Question: this is where i making a api call
'''
export const filteredProducts = (e) => {
const radio = e.target.checked;
return dispatch => {
dispatch({type: actionTypes.TOGGLE_LOAD});
axios.get(radio ? '/store?limit=9&skip=0&subcategory=${e.target.value}' :
'/store?limit=9&skip=0')
.then(response => {
dispatch(setFilter(response.data, radio));
})
}
}
'''
i wanted to do something like this. whenever i click on filter button the event has to appended to the existing url.
.
'''
axios.get('/store?limit=9&skip=0&subcategory=${e.target.value}&brand=${e.target.value}&{e.target.value}')
'''
I really do not know how to frame this question. If you want me to make it more clear I'll try to do that. since this is the client project i could not share the code base.
Thanks in advance
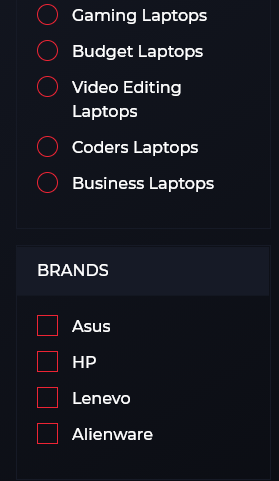
Answer: Use the <URL> API
'''
const url = new URL("/store?limit=9&skip=0");
const makeUrl = (name, value) => {
if (name) {
url.searchParams.append(name,value); // or searchParams.set to not append
}
return url;
};
export const filteredProducts = (e) => {
const radio = e.target.checked;
return dispatch => {
dispatch({type: actionTypes.TOGGLE_LOAD});
axios.get(radio ? makeUrl(e.target.name, e.target.value) : makeUrl())
.then(response => {
dispatch(setFilter(response.data, radio));
})
}
}
'''